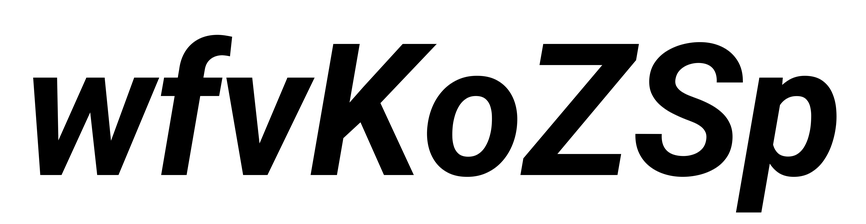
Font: Roboto-Italic_Bold_Italic